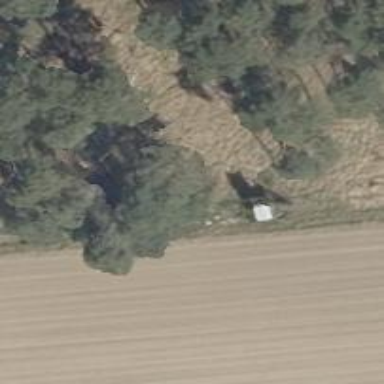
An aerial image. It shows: Shelter that serves as hunting stand.